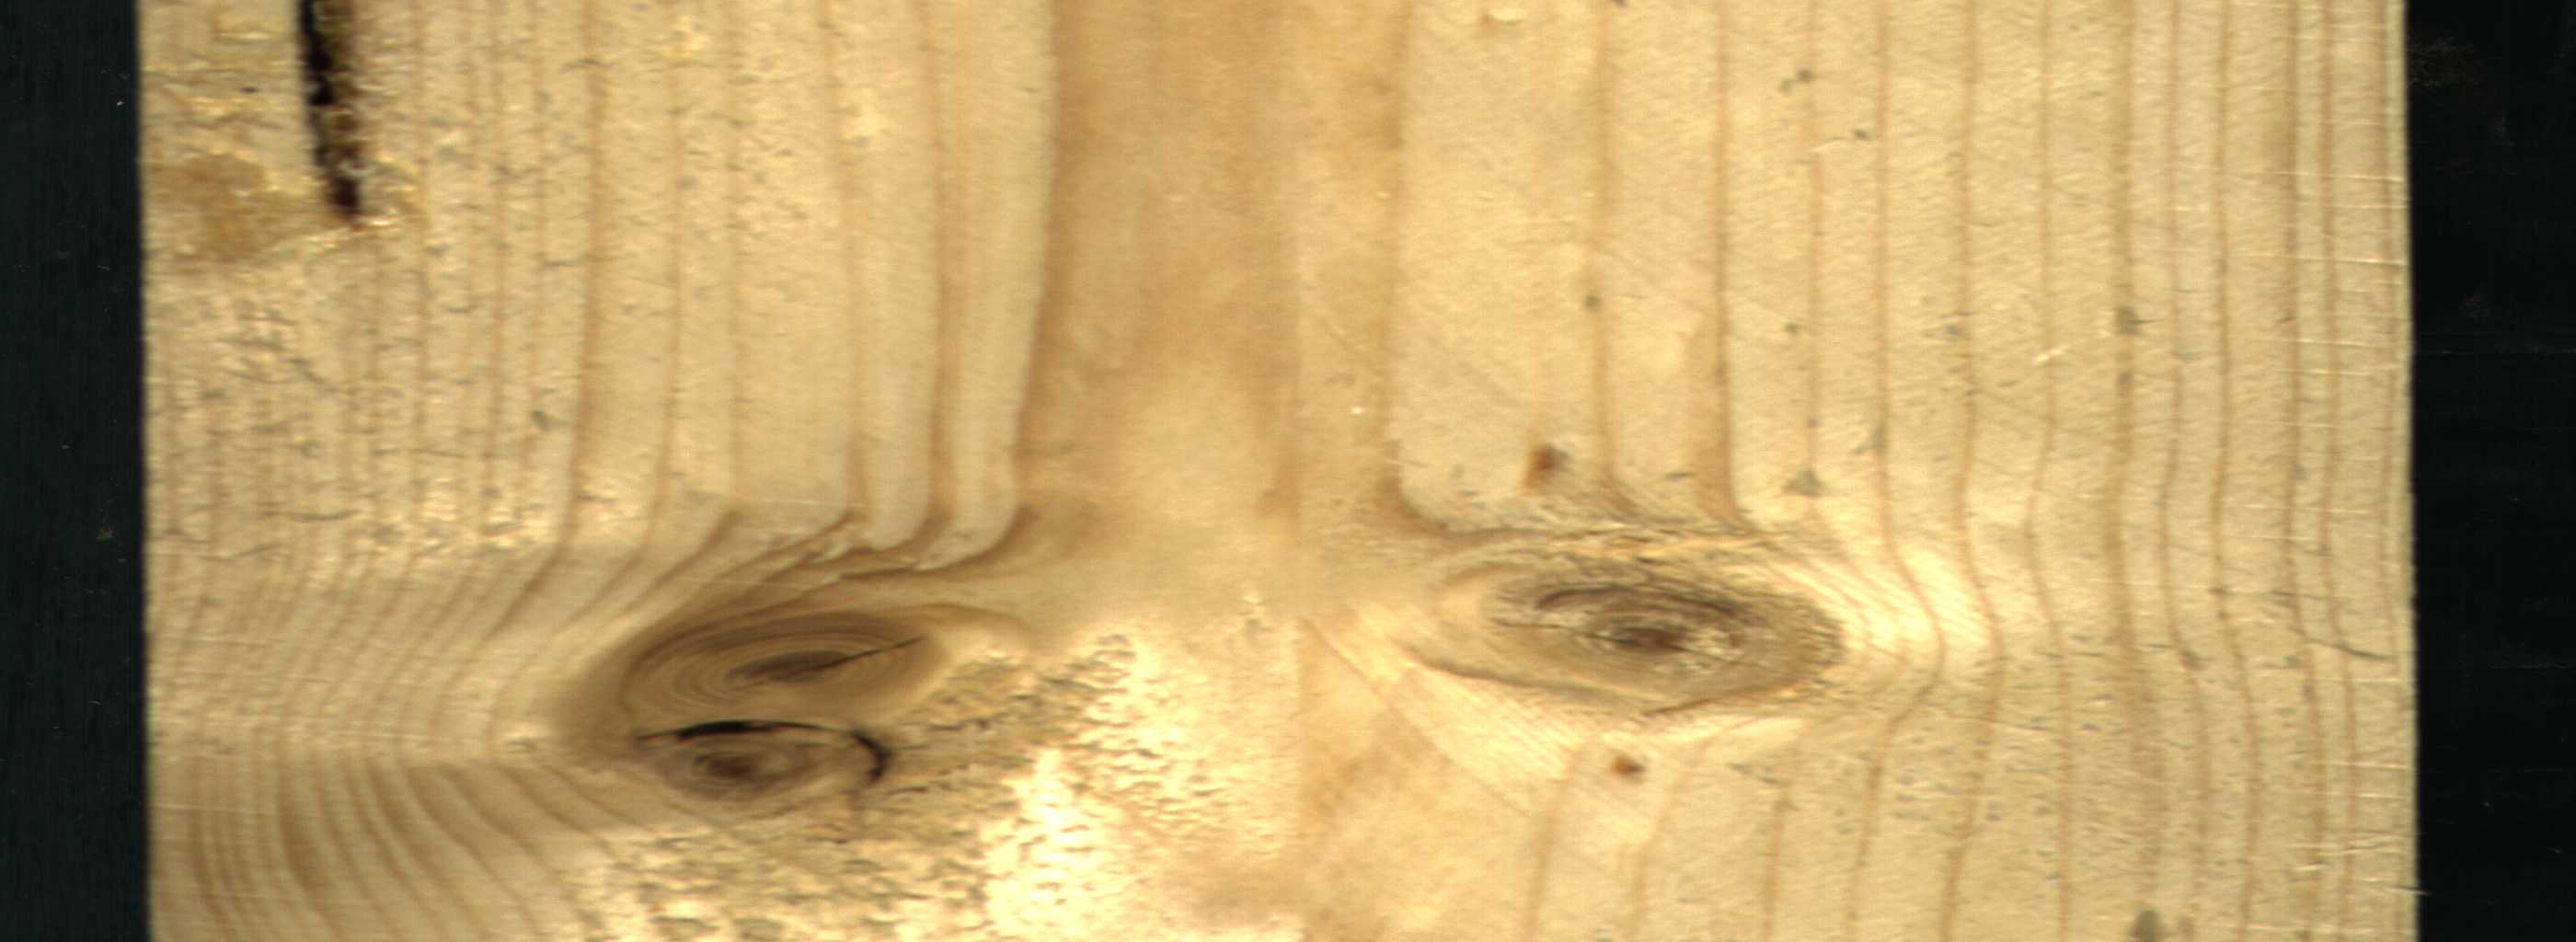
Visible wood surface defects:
resin
Dead_Knot
Live_Knot
Live_Knot